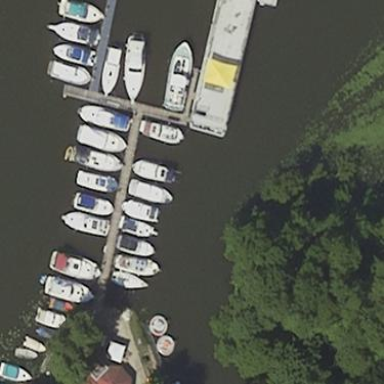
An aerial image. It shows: Man-made pier.